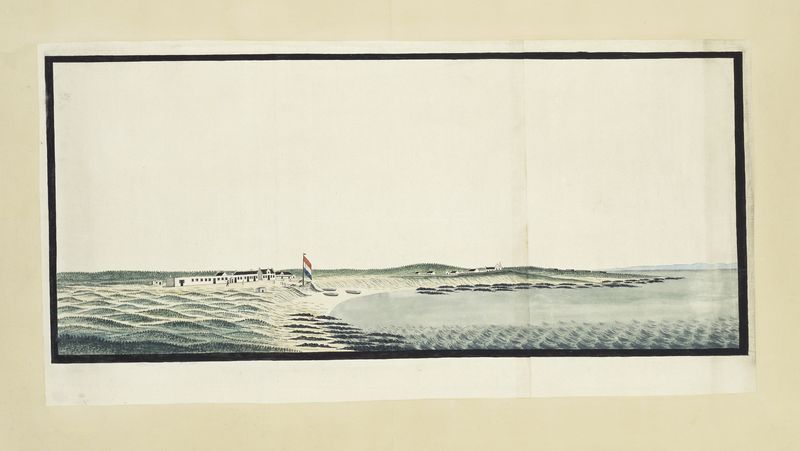
Titel: Het Posthoudershuis op Robbeneiland, vanuit zee gezien
Künstler: Robert Jacob Gordon
Standort: Amsterdam
Institution: Rijksmuseum
Schlagwörter: blue, red, white, black, france, gray, green, painting, windows, japanese, print, woodcut, sky, boat, building, hill, hills, house, lake, landscape, mountains, netherlands, ocean, sand, sea, ship, shore, water, waves, horizon, island, roof, sun, coast, grass, river, frame, battle, french, photo, beach, seascape, wave, flag, buildings, mansion, watercolor, large, cottage, calm, dunes, seaside, paint, stylized, dutch, fishing, land, meer, tan, vista, cottages, doorways, minimalism, navy, strip, dutvh, islands, red flag, low, frama, frme, beach huts, wavss, cotages, beaceh, discover, #minimalism, beacch, olandscapest, discoering